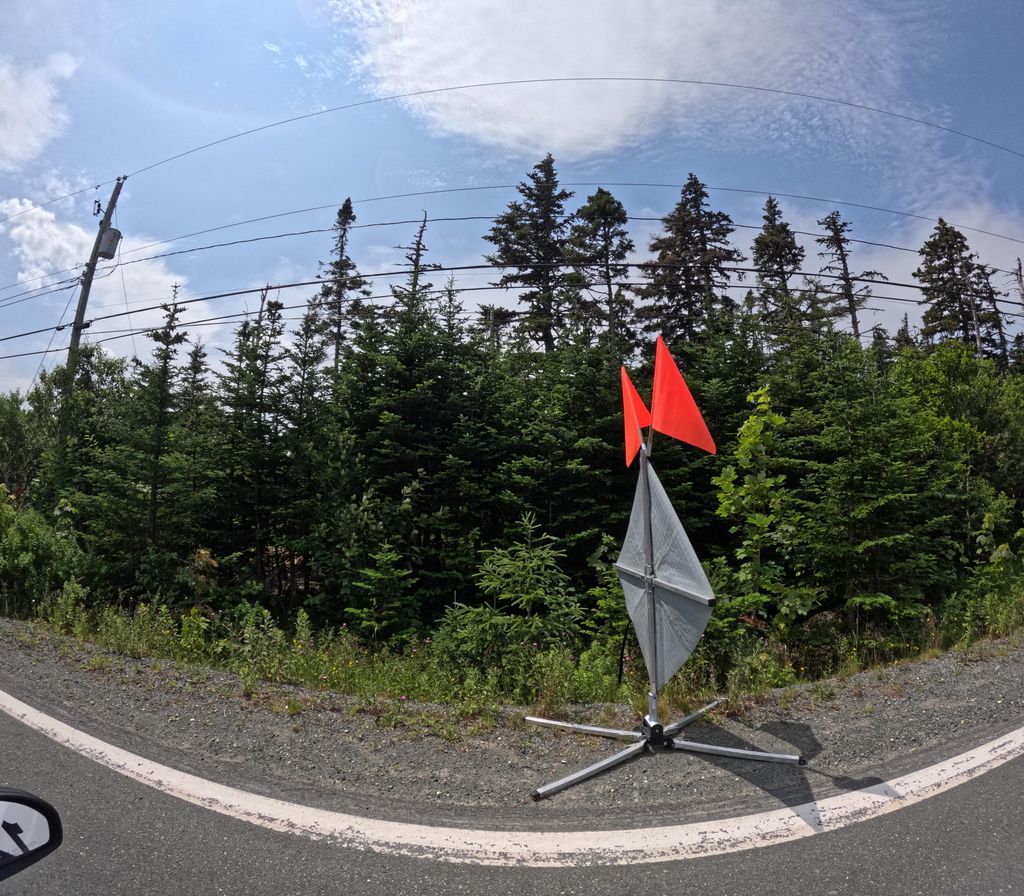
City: st_johns